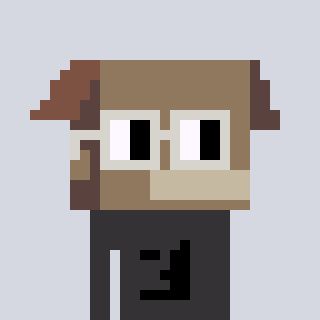
a pixel art character with square light gray glasses, a box-shaped head and a grayscale-colored body on a cool background